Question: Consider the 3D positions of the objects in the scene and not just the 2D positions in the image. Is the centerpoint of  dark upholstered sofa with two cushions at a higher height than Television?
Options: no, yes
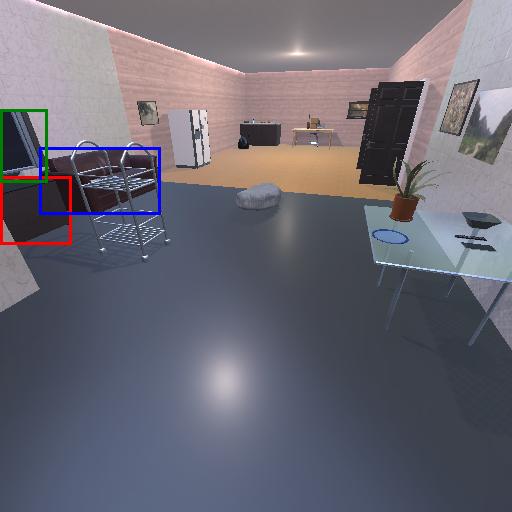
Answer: no